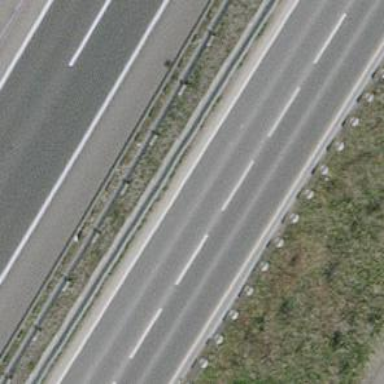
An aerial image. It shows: Secondary road with embankment.